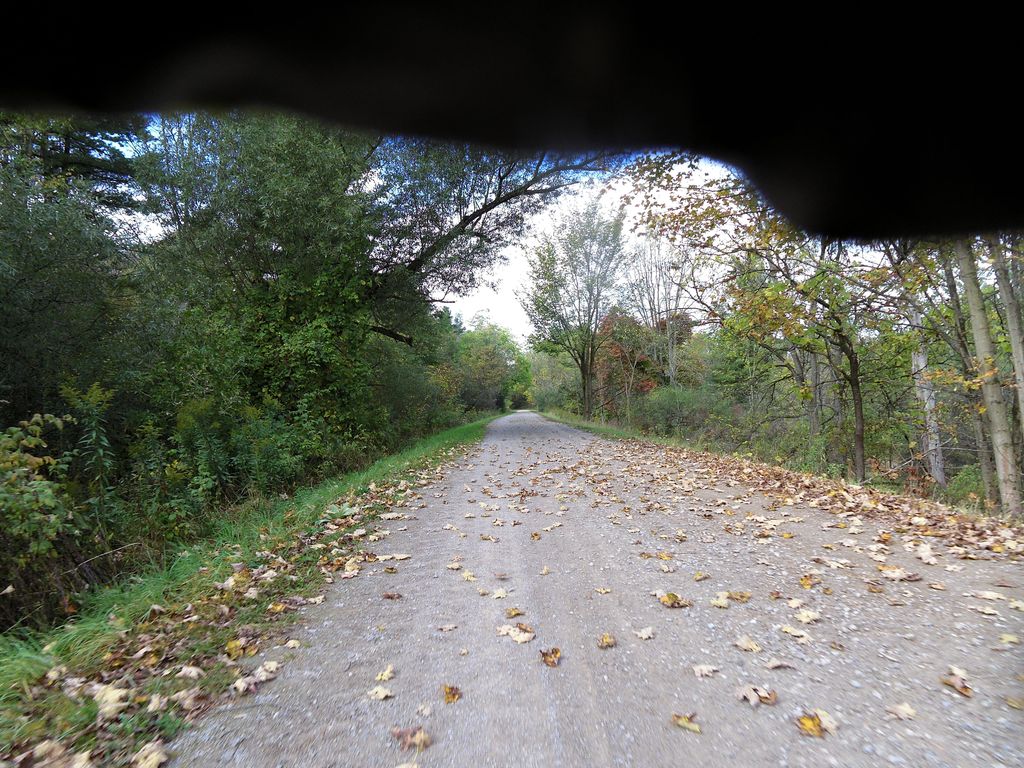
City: hamilton